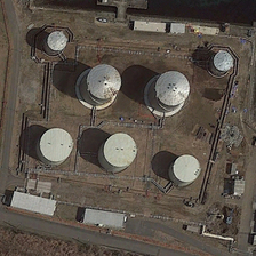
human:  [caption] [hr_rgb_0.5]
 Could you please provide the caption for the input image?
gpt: Trees are beside many reservoirs.

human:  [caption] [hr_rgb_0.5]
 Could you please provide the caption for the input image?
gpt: The trees are next to many oil drums.

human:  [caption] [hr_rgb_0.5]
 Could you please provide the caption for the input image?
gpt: The tree is beside many tanks.

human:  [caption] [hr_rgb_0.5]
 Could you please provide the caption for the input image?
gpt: The tree is next to many oil tanks.

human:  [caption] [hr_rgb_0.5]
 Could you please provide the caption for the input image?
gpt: The tree is beside many containers.